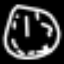
Label: clock